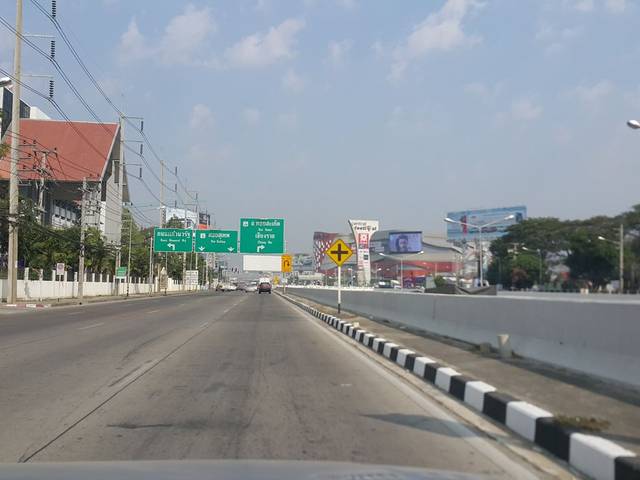
Region: Thailand
Coordinates: 18.802, 99.019